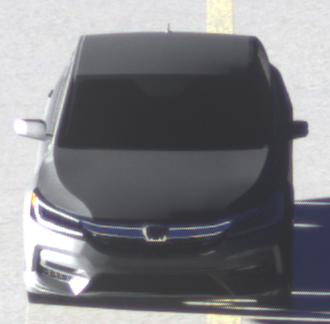
Make: Honda
Model: Accord Hybrid
Detailed model: 9. Generation
Model produced from: 2015
Model produced until: 2019
Doors: 4
Color: gray
Road condition: wet road
Daytime: sunrise or sunset
Contrast: high contrast